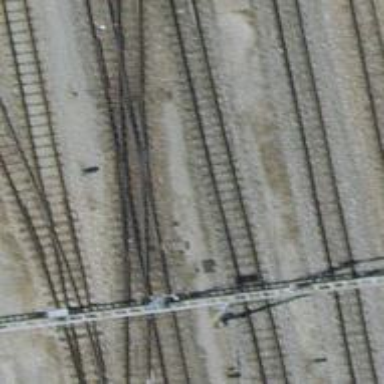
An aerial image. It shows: Railway switch.